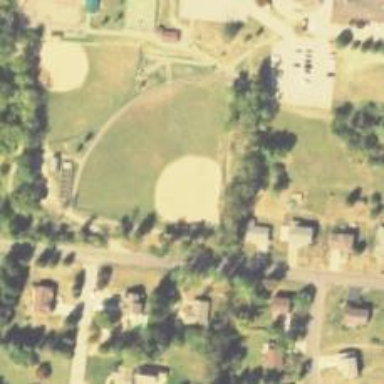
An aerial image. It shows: Baseball/softball pitch for leisure sports.